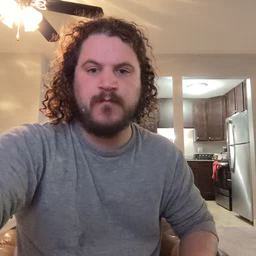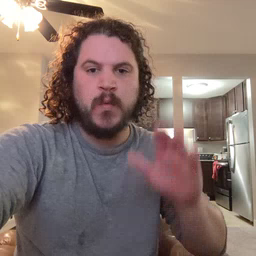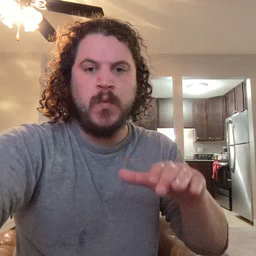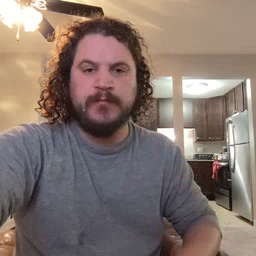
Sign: on